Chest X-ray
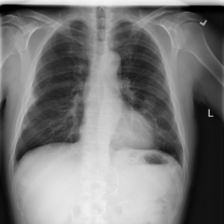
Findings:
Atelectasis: negative
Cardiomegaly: negative
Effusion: negative
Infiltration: negative
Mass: positive
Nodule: negative
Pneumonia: negative
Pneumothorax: negative
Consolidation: negative
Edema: negative
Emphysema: negative
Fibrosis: negative
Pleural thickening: negative
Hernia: negative